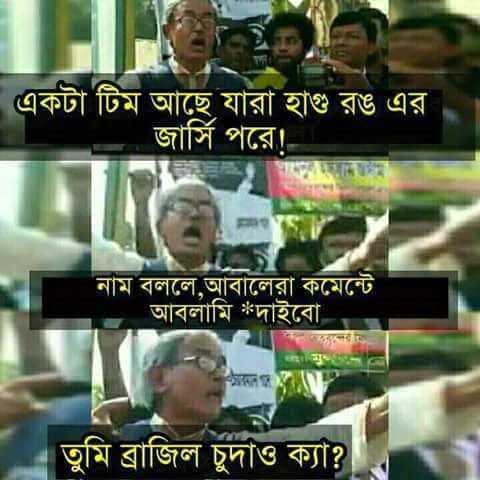
Caption: একটা টিম আছে যারা হাগু রঙ এর জার্সি পরে !   নাম বললে, আবালেরা কমেন্টে আবলামি *দাইবো     তুমি ব্রাজিল চুদাও ক্যা ?
Label: hate